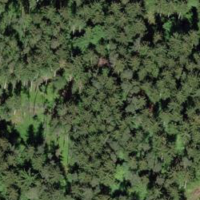
EUNIS habitat code: 43
Species observed at this site:
Vaccinium myrtillus